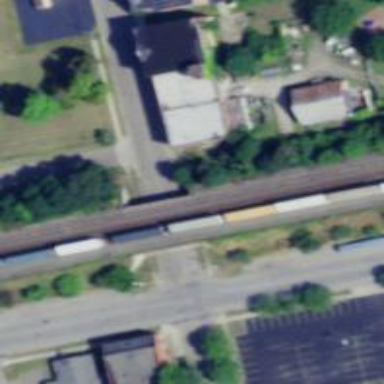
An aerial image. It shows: Railway siding for service.